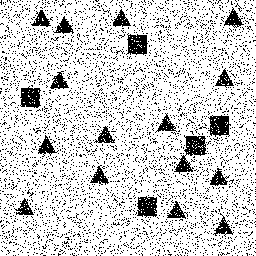
Squares: 5
Triangles: 15
Stars: 0
Total shapes: 20